Brain MRI, t1w sequence, axial 2D slice.
Patient: age 29, sex M, weight 90 kg, height 1.9 m
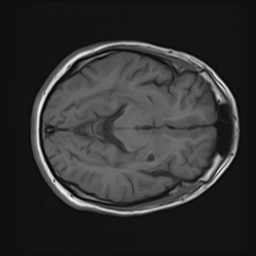